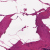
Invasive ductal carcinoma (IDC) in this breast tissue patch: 0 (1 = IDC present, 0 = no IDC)